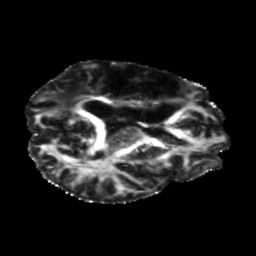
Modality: FA
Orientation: axial
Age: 46
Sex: male
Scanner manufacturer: siemens
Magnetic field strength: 3 T
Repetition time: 5.25 s
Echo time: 0.08 s